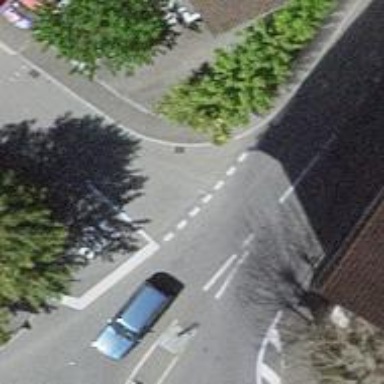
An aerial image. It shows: Road with stop sign.